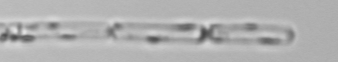
Label: Cerataulina_pelagica